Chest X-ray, AP view. Patient: 54 years old, sex F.
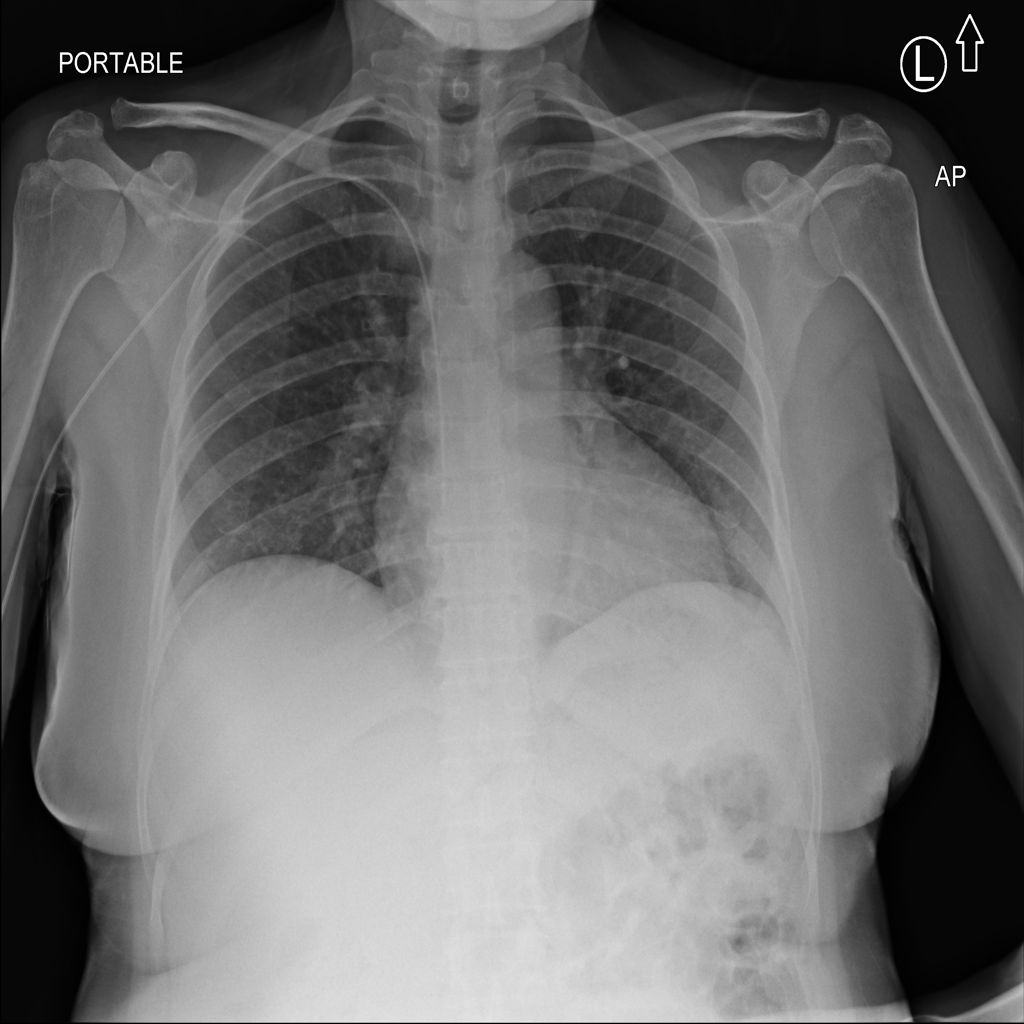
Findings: No Finding